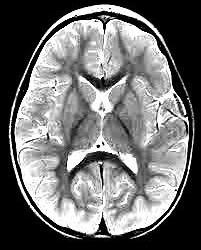
Label: notumor